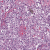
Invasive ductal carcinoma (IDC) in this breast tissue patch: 1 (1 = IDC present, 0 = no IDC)